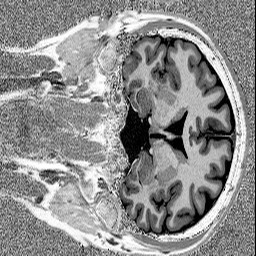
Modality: MP2RAGE
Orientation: coronal
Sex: male